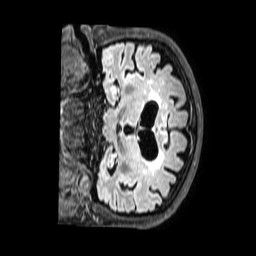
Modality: FLAIR
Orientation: coronal
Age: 70
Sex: female
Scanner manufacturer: philips
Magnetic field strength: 3 T
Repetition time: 4.8 s
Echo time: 0.2828 s